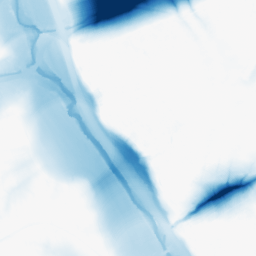
Category: morphological
Decomposition family: morphological
Decomposition parameters: operation: closing
size: 50
Upsampling method: quintic
Upsampling parameters: scale: 2
Upsampling scale: 2